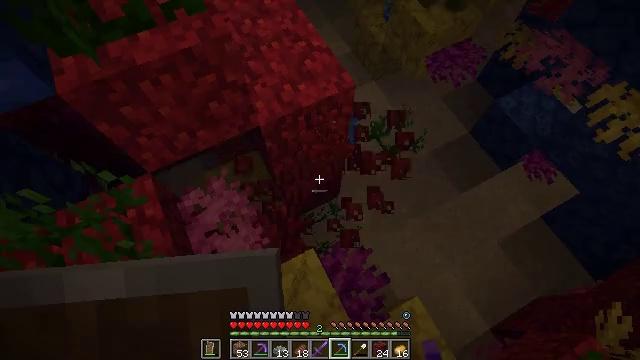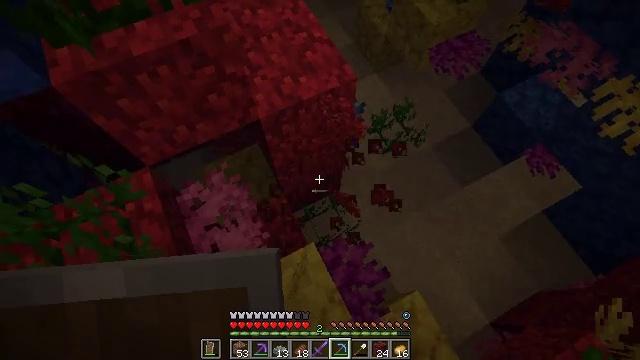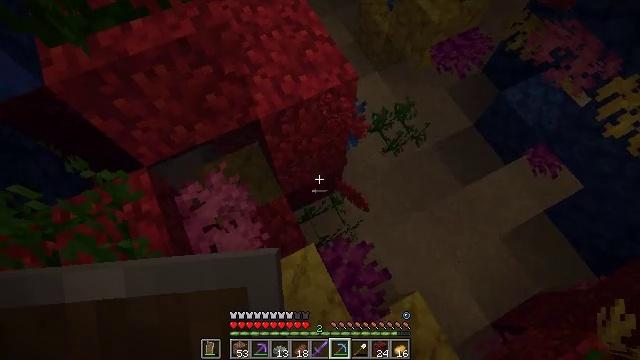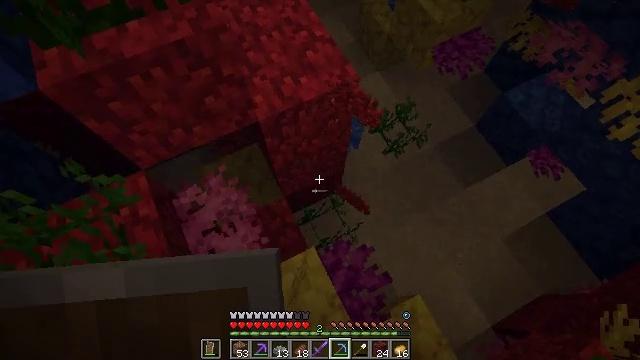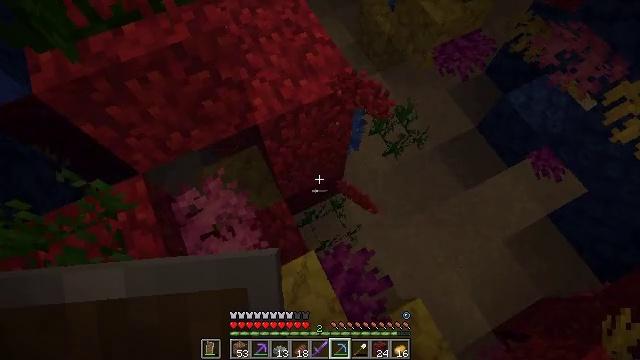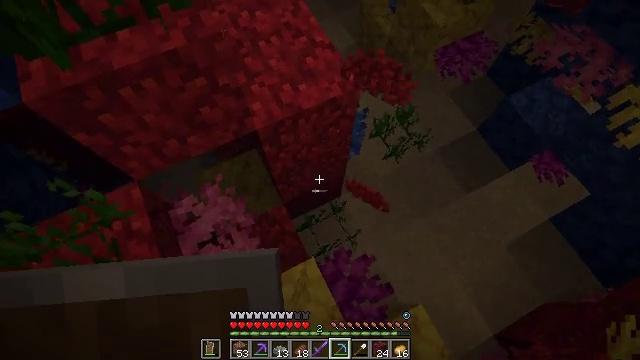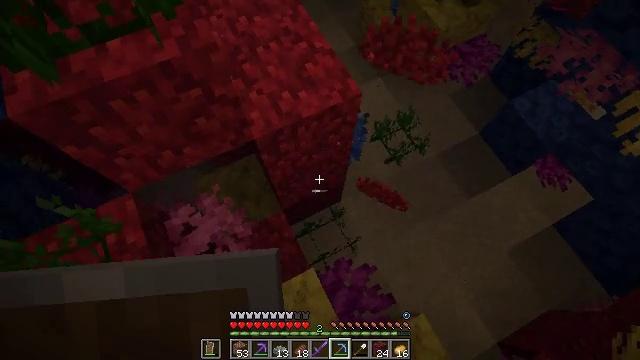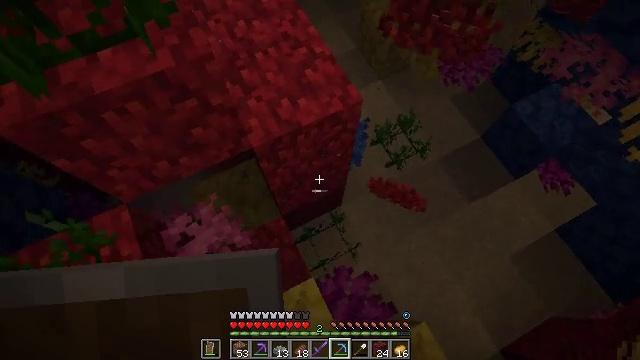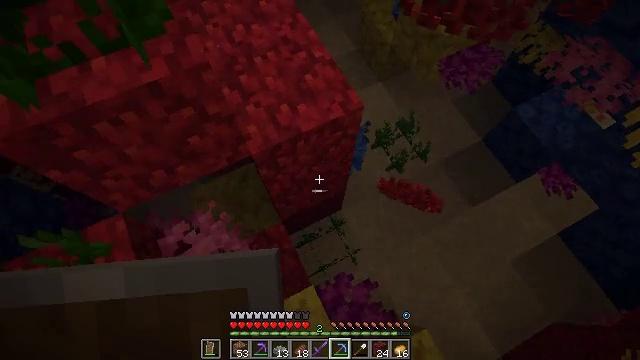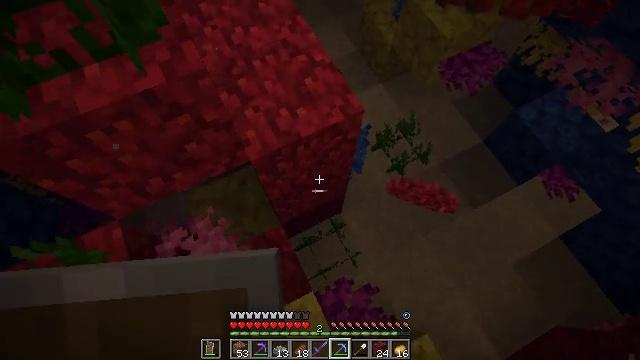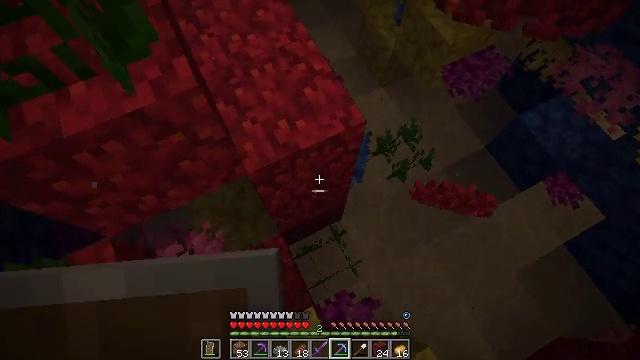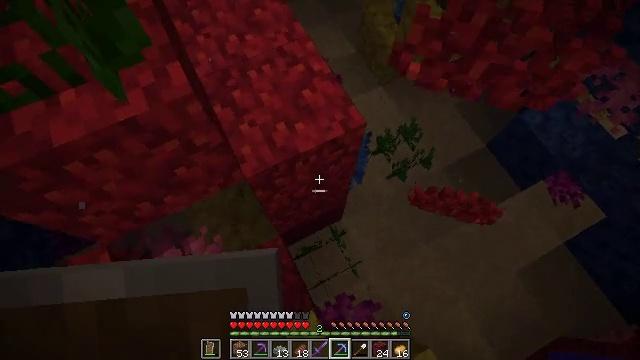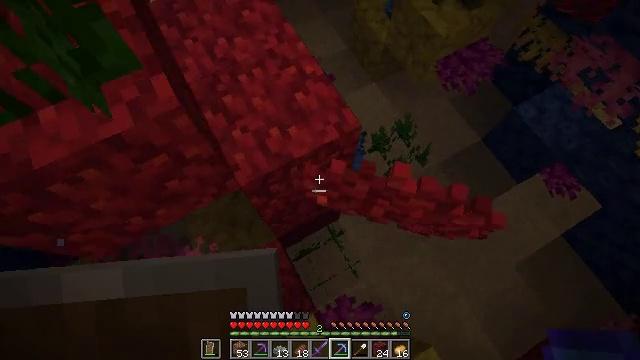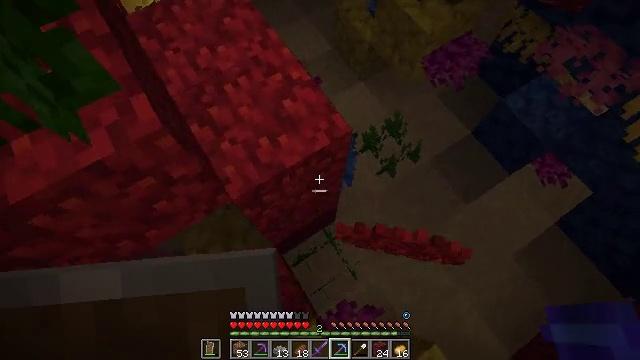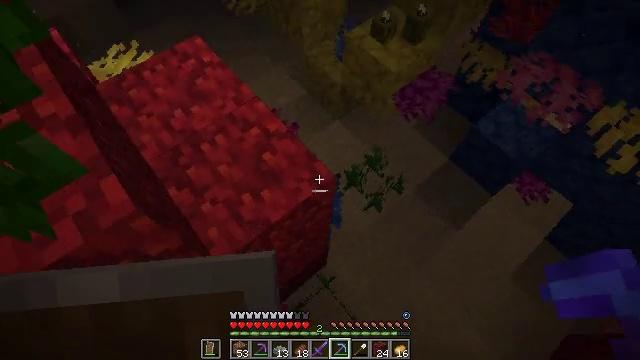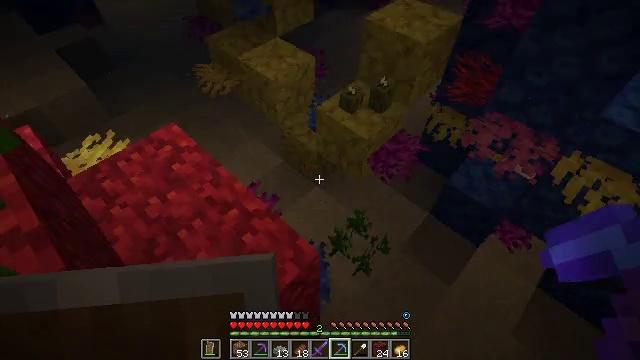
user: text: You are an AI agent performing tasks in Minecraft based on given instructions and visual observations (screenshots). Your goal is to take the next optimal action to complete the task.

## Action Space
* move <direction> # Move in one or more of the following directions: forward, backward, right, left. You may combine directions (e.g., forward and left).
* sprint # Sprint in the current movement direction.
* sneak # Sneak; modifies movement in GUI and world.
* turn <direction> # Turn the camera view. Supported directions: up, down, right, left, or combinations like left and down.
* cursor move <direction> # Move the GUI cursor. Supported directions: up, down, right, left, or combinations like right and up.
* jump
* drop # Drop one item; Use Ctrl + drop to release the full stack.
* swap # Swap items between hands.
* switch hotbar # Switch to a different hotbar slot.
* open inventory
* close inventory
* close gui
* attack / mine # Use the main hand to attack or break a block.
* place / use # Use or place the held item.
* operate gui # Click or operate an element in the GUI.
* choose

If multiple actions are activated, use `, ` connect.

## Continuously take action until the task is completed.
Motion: motion action
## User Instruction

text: Remove the bubble coral wall fan from the structure.
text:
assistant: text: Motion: move forward, turn down
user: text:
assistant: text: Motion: move forward
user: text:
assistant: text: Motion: move forward
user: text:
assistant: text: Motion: move forward
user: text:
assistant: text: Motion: move forward
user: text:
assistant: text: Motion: move forward
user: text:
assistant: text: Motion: move forward
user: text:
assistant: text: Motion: move forward
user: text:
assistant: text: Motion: move forward
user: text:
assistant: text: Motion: move forward
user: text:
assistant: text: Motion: move forward
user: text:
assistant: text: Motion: move forward, turn right
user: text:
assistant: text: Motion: move forward, turn right
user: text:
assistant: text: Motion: move forward and move right, turn right and up, jump
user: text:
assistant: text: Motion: move forward and move right, turn right and up, jump
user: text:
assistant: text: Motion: move forward and move right, turn right and up, jump
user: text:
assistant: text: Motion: move forward and move right, turn right and up, jump
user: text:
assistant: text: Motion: move forward and move right, turn up, jump
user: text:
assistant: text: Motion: move forward and move right, jump
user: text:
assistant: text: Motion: move forward and move right, jump
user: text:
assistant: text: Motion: move forward, turn left and down, jump
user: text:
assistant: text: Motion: move forward, turn down, jump
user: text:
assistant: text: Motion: move forward, jump
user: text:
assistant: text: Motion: move forward, jump
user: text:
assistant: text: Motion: move forward, jump
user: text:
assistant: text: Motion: move forward
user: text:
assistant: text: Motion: move forward, turn right
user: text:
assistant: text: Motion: move forward
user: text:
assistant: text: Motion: move forward, turn right
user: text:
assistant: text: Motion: move forward, turn right